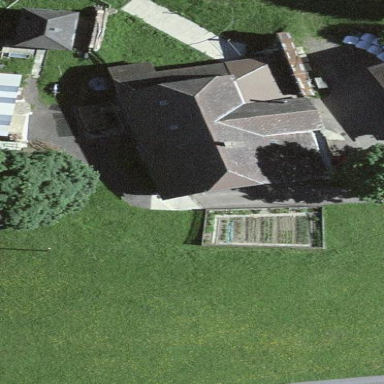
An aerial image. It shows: Farm building.